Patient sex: M
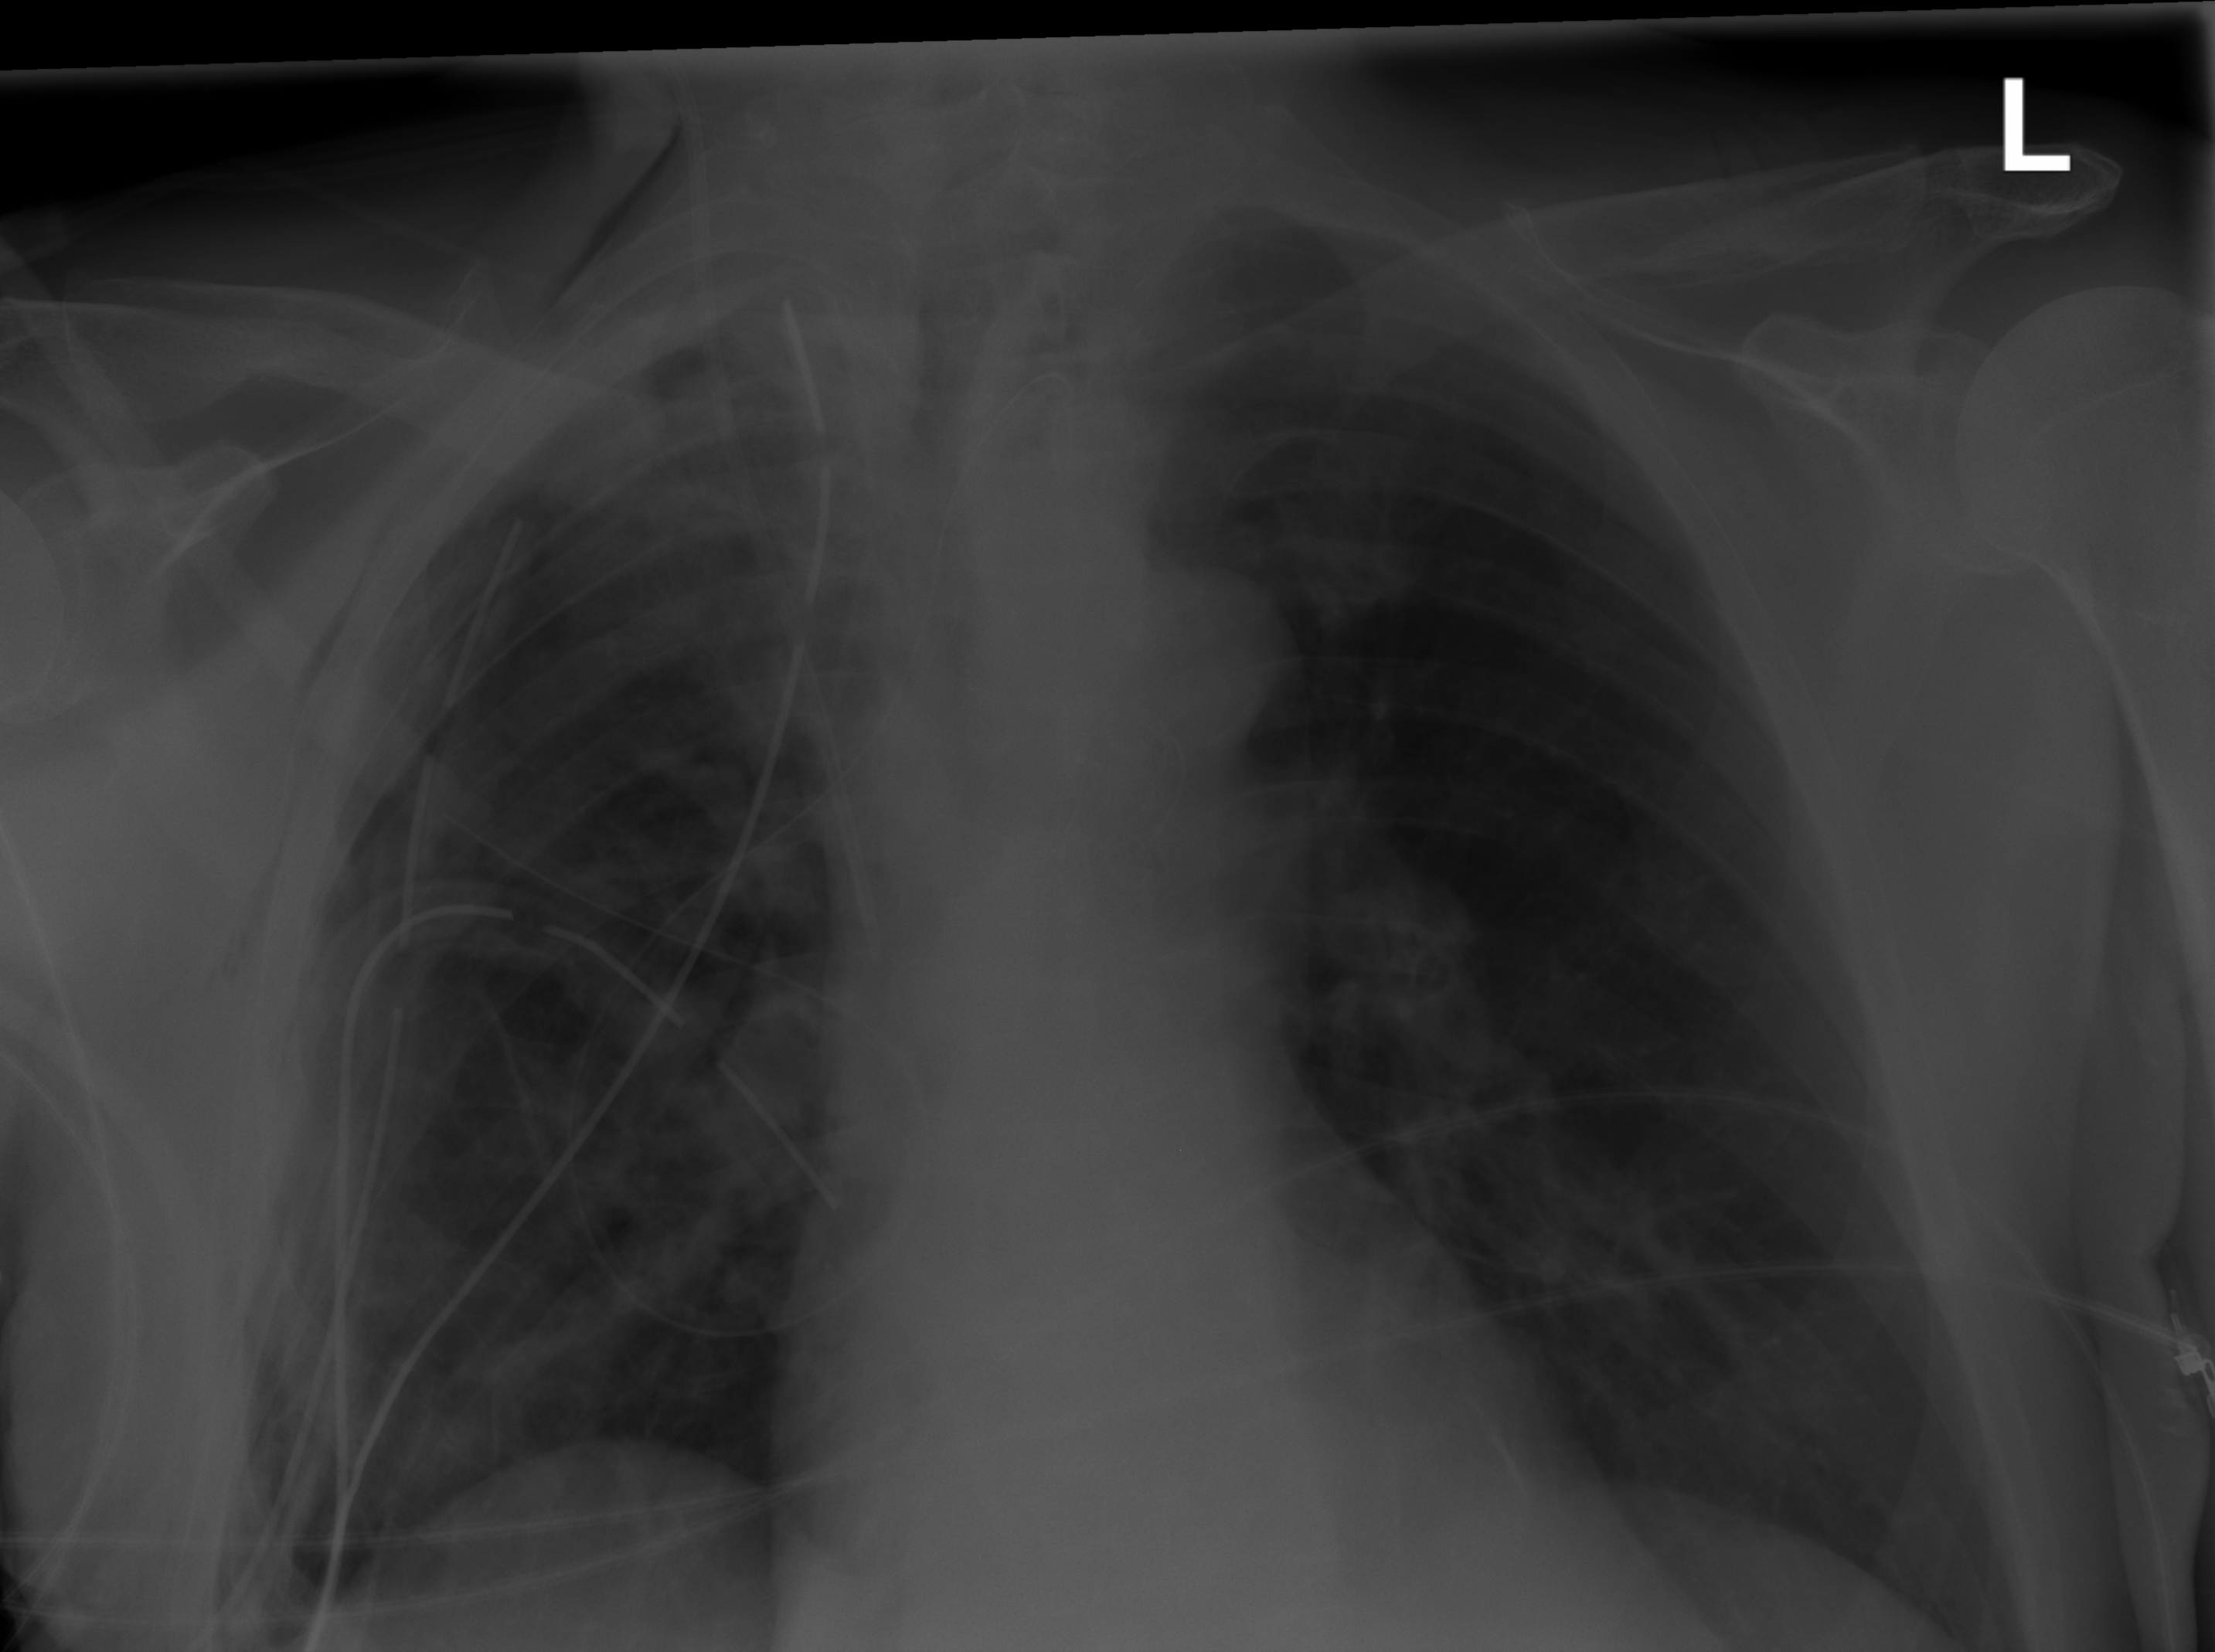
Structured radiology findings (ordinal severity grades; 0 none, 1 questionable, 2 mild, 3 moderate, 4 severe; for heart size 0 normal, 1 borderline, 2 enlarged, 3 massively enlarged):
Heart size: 0
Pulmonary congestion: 0
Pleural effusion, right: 0
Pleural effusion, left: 0
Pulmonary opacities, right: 2
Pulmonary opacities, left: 0
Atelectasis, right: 3
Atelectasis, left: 0